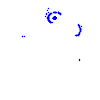
Particle: proton